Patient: sex M, age 57
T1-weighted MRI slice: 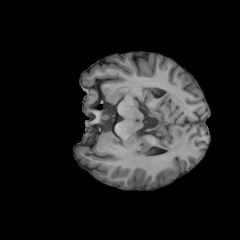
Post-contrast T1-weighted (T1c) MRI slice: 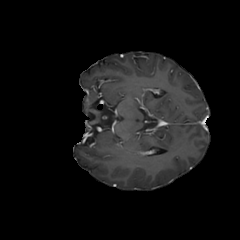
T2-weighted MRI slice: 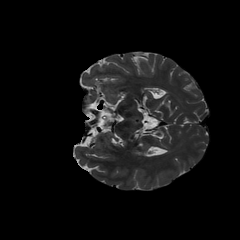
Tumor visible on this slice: no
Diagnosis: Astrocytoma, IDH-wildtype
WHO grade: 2